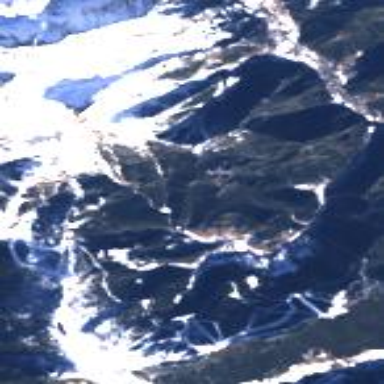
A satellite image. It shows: Area designated for winter sports.